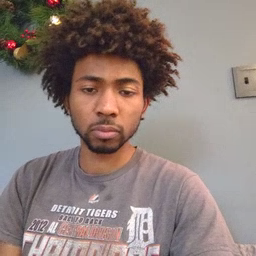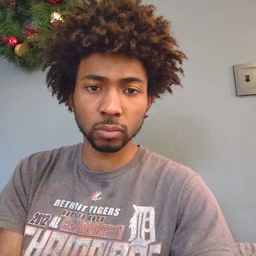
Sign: cut